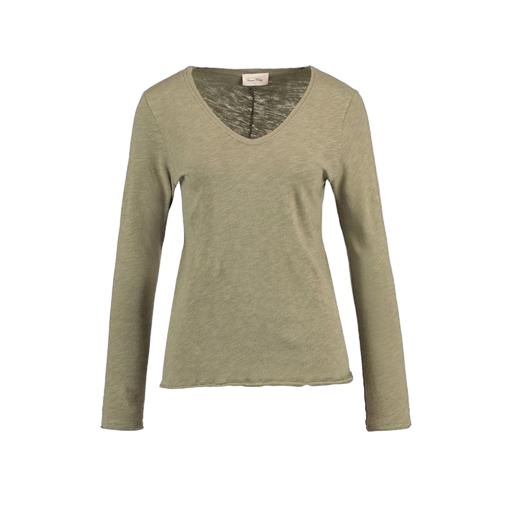
slub tee, green women's slub jersey t-shirt, long-sleeve t-shirt only macy, white background